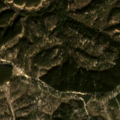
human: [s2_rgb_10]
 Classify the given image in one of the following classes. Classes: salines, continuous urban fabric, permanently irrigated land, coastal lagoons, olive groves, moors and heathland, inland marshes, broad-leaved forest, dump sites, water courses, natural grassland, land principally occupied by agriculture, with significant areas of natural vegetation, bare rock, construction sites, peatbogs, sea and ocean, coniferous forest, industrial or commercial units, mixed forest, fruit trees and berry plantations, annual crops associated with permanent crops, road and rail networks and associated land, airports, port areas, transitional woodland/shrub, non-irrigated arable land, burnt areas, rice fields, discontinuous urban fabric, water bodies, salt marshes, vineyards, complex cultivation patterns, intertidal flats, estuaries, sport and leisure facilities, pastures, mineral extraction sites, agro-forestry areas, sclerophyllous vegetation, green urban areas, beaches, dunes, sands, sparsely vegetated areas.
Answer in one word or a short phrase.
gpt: broad-leaved forest, mixed forest, transitional woodland/shrub